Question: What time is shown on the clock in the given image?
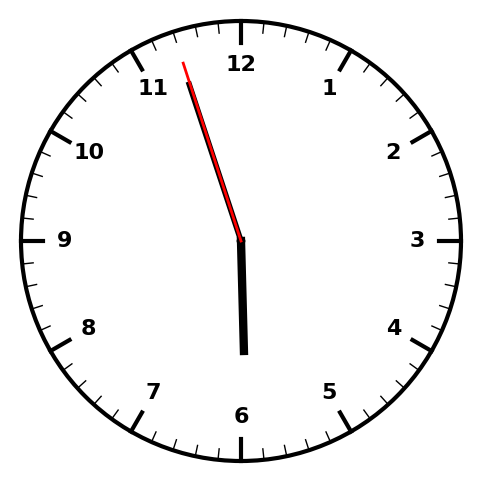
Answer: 05:56:57